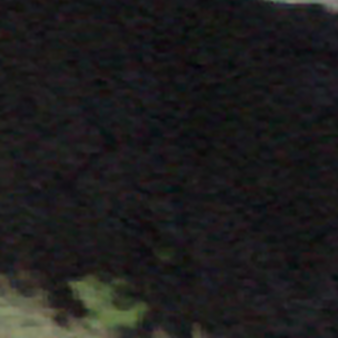
Label: other